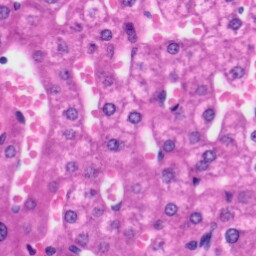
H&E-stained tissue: Liver